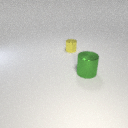
large green metal cylinder in front of small yellow metal cylinder